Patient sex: F
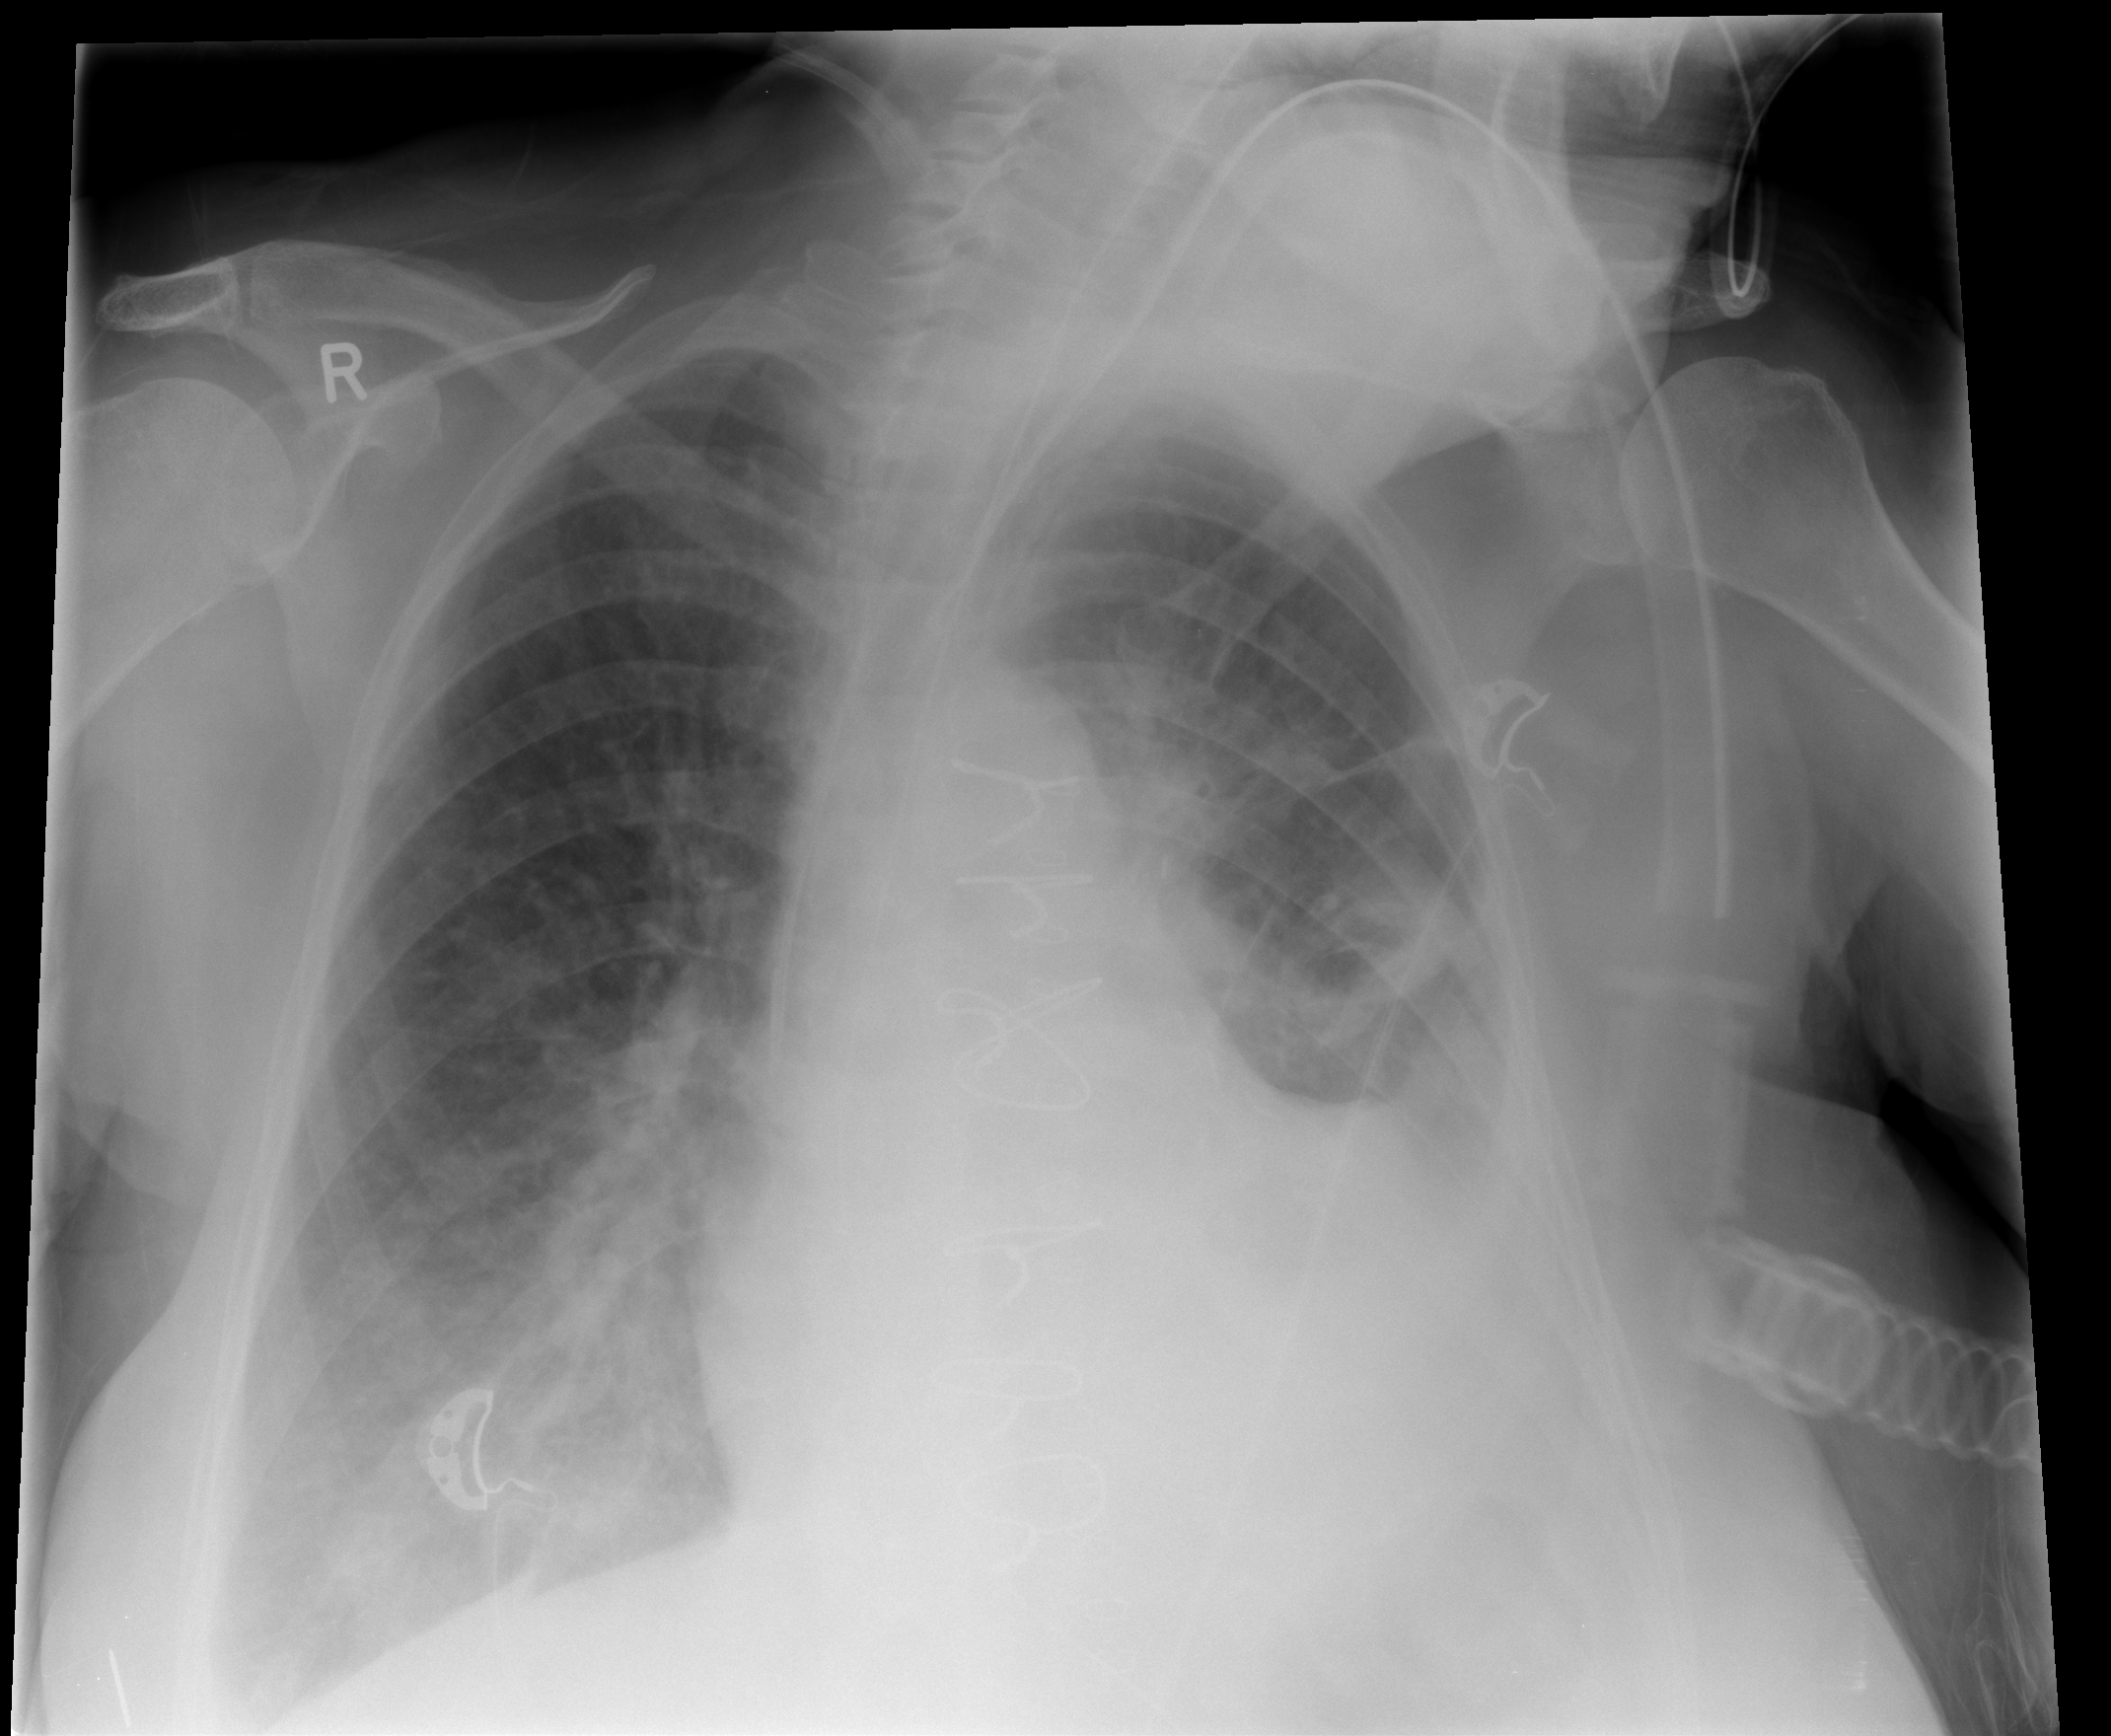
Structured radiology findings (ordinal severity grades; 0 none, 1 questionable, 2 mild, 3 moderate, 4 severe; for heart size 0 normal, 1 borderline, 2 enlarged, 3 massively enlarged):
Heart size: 2
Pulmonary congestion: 2
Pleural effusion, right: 2
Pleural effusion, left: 2
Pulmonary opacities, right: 2
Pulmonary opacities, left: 1
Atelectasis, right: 2
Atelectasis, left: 2